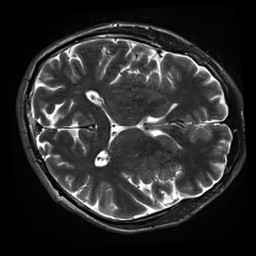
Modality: inplaneT2
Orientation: axial
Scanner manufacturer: siemens
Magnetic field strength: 3 T
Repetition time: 11 s
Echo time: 0.059 s